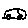
Label: car